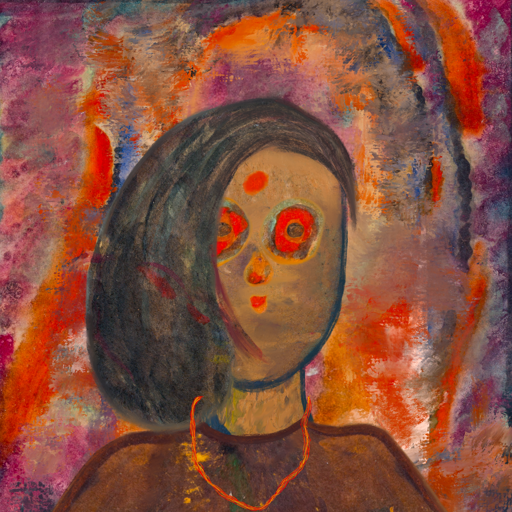
Background: Experience, Head And Neck Front: In_The_Sun, Face Front: Sisters, Bust: Comrade, Hair Front: Gypsy_Mother, Head Accessory: Blank, Second Necklace: Gypsy_Mother_2, Necklace: Blank, Baby: Blank